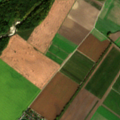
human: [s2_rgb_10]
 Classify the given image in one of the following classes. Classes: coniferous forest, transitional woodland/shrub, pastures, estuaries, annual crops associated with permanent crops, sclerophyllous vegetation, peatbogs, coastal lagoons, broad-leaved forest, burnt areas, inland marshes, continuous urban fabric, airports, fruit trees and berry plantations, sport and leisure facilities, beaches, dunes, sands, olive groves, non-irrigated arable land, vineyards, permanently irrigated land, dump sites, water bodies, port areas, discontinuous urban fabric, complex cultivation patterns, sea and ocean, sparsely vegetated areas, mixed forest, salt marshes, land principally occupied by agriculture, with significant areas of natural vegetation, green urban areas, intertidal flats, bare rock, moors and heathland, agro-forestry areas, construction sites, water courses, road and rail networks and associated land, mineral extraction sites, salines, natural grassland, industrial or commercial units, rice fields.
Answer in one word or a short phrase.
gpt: discontinuous urban fabric, non-irrigated arable land, broad-leaved forest, water bodies